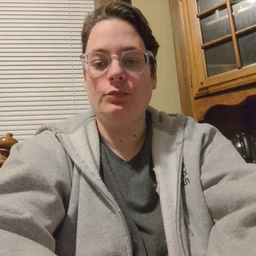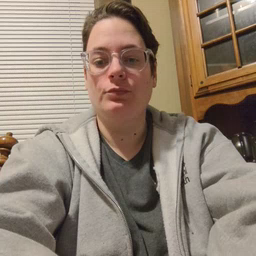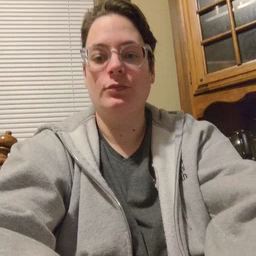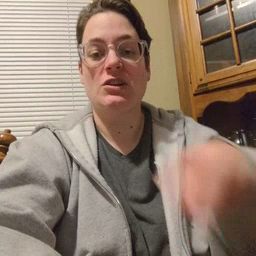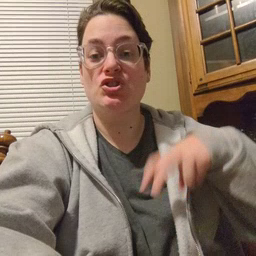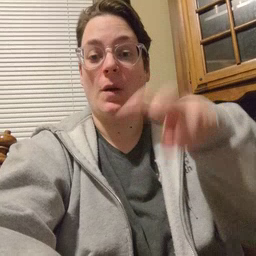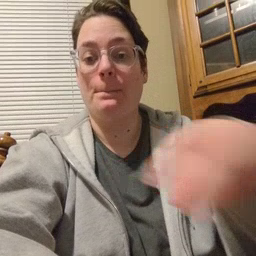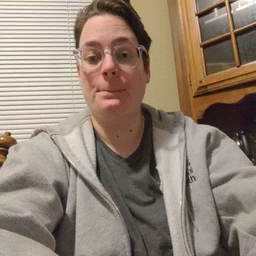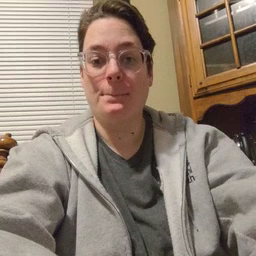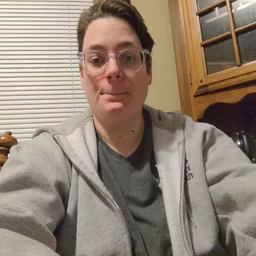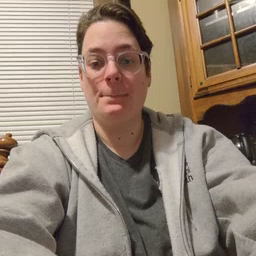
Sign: jump